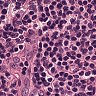
Metastatic tissue present: no